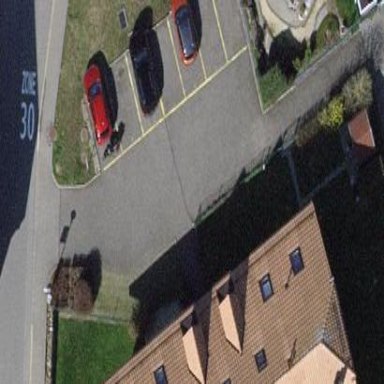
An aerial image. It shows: Parking area.